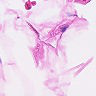
Metastatic tissue present: no